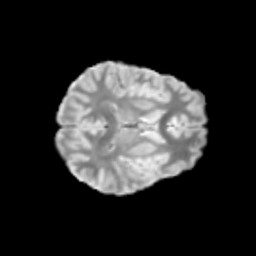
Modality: T2w
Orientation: axial
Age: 10
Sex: male
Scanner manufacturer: siemens
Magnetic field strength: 3 T
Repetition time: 3.8 s
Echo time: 0.07 s